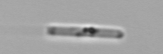
Label: Cerataulina_pelagica